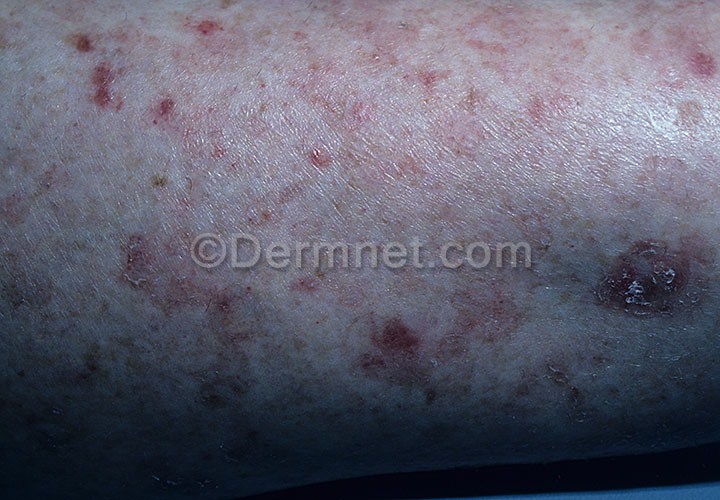
Disease: Seborrheic Keratoses and other Benign Tumors